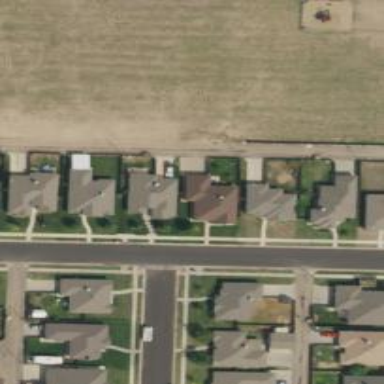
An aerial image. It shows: Alley classified as service road.